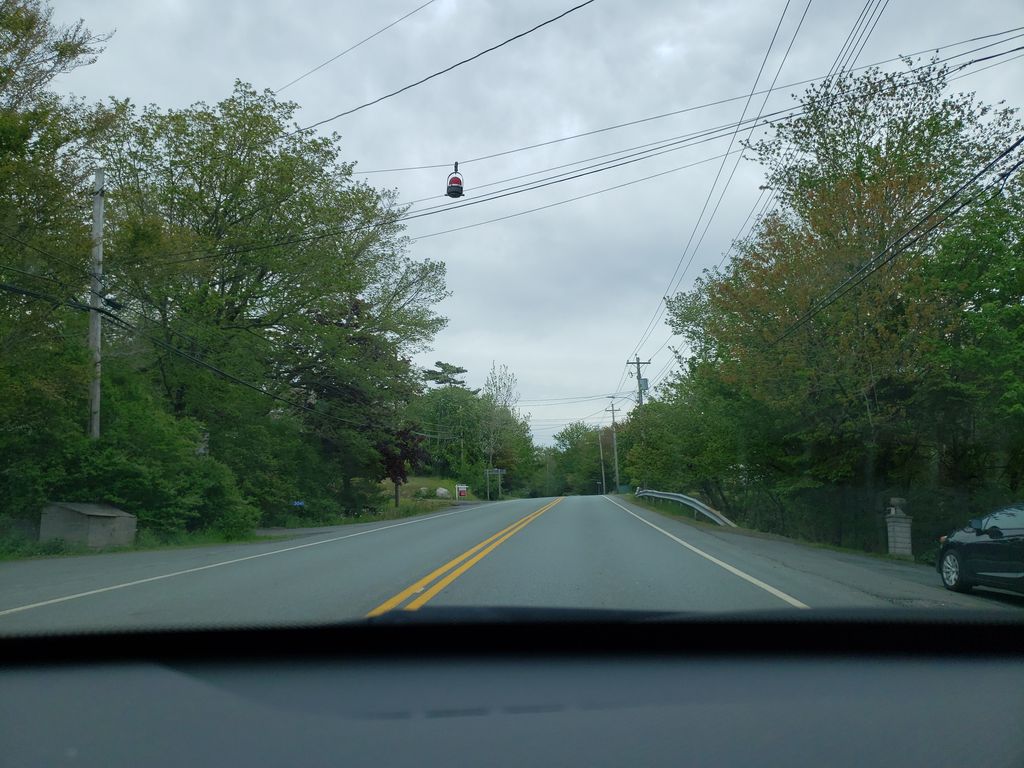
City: halifax